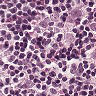
Metastatic tissue present: yes